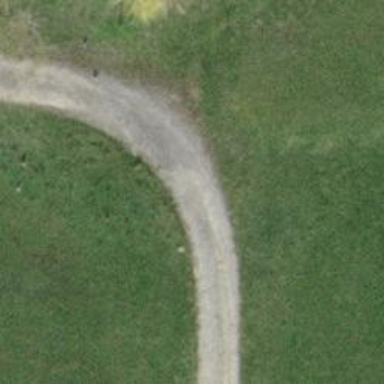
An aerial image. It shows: Service road with pebblestone surface.